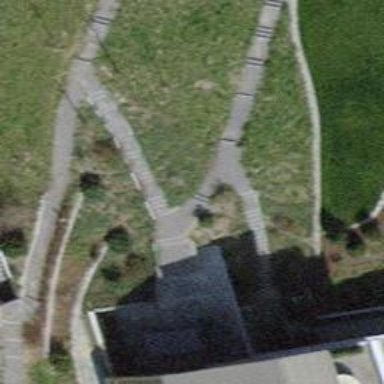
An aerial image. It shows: Steps with fine gravel surface.